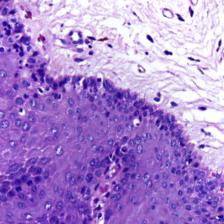
Diagnosis: Normal